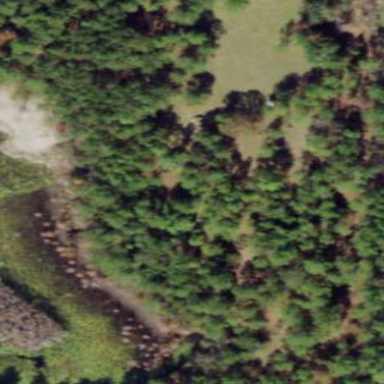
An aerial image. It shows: Woodland with needle-leaved trees.